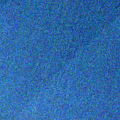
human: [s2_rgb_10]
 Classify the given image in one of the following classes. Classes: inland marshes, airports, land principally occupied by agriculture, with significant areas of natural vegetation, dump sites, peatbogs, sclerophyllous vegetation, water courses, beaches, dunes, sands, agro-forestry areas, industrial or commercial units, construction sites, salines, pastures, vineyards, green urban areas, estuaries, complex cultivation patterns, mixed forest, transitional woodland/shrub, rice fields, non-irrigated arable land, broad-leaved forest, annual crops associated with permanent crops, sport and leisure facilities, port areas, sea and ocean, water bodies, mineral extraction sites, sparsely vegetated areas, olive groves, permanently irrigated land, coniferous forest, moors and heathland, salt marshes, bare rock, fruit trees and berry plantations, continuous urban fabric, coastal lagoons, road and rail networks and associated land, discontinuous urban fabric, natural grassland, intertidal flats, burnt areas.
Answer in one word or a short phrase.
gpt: water bodies